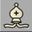
Piece: wB